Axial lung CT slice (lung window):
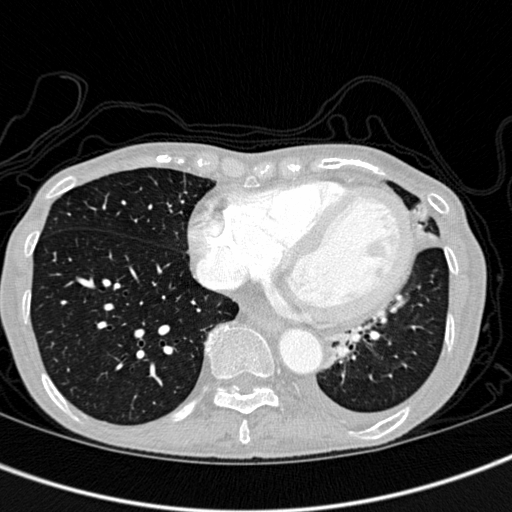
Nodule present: no